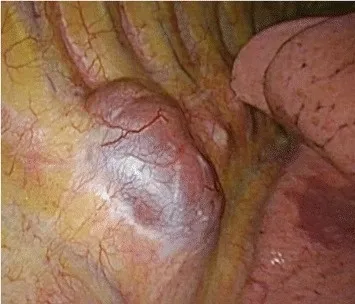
Operation findings identified a dark red, well-encapsulated, and elastic soft mass in the posterior mediastinum.
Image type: medical_photograph (other_medical_photograph)